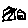
Label: house